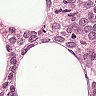
Metastatic tissue present: yes